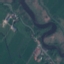
Land use / land cover class: River